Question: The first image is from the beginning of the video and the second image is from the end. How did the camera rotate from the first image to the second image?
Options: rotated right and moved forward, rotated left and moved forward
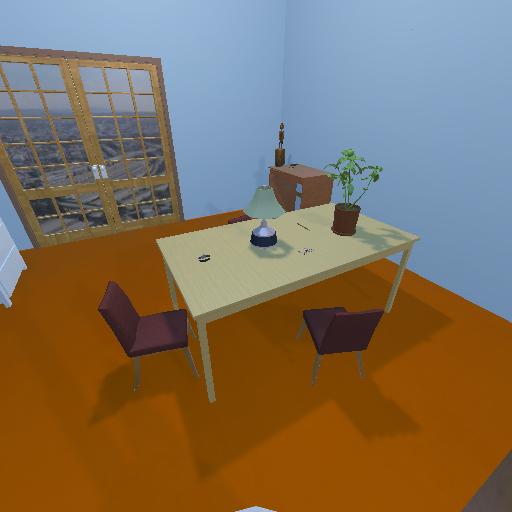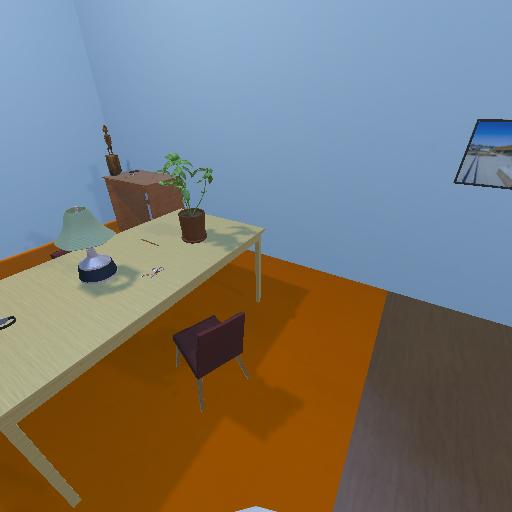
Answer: rotated right and moved forward